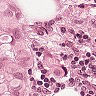
Metastatic tissue present: yes